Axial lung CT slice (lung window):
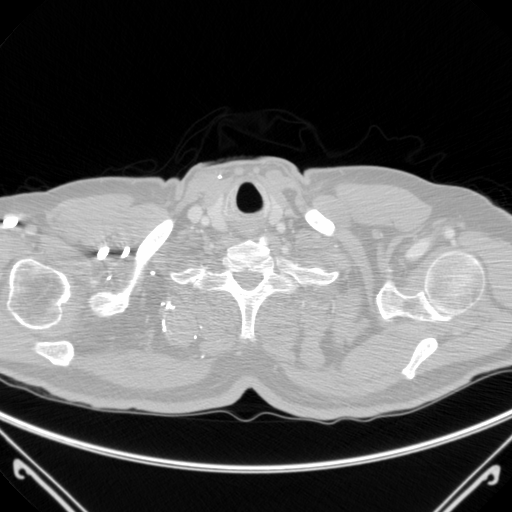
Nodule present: no